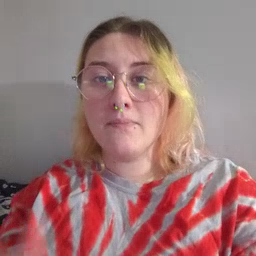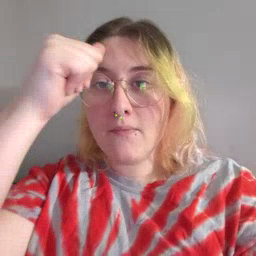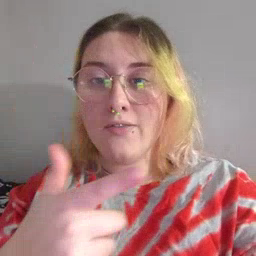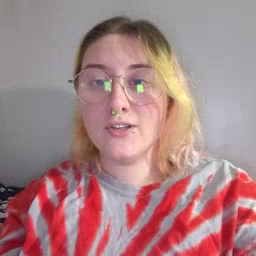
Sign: brother